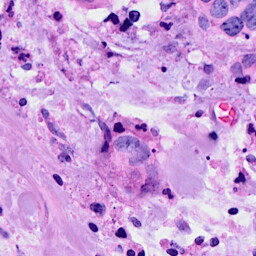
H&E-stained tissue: Breast